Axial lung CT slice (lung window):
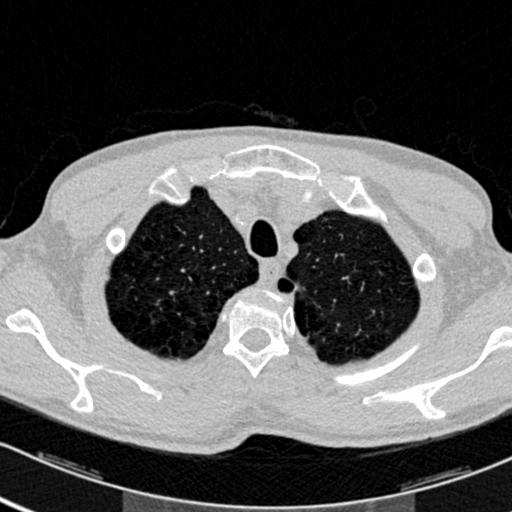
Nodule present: no